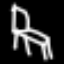
Label: chair